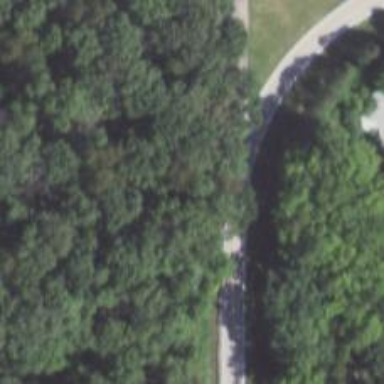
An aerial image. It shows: Tertiary link road.